Interaction volume radius: 5 \u00c5
Interaction volume height: 30 \u00c5
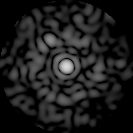
Disorder parameter: 0.8384